Question: iPhone - 5.1(9B176)
I have been encountering inconsistent behaviour in overlaying a mask view on top of a UITableViewController as shown in picture below. Anyone encountered this behaviour, if yes, please suggest any solutions used?

Below is the code i have used to add mask view:
'''
//Add the overlay view.
if(ovController == nil) {
NSString *cellIdentifier = @"overlayVC";
ovController = [[self storyboard] instantiateViewControllerWithIdentifier:cellIdentifier];
}
CGFloat yaxis = self.navigationController.navigationBar.frame.size.height;
CGFloat width = self.view.frame.size.width;
CGFloat height = self.view.frame.size.height;
CGRect frame = CGRectMake(0, yaxis, width, height);
ovController.view.frame = frame;
ovController.view.alpha = 0.85;
ovController.delegate = self;
UIView *aboveView = self.parentViewController.view;
[self.tableView insertSubview:ovController.view aboveSubview:aboveView];
'''
I have also tried
'''
'[self.tableView insertSubview:ovController.view aboveSubview:self.tableView]'
'''
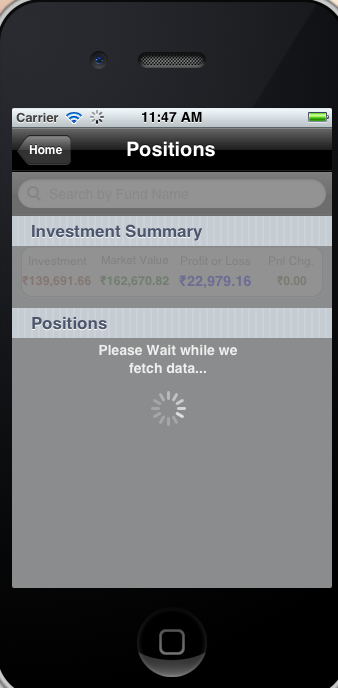
Answer: Hi use something like below code
'''
-(void) showLoadingView {
//NSLog(@">>>>>>>>>>>>>>>>> loading view Landscape right ");
if (loadView == nil) {
loadView = [[UIView alloc] initWithFrame:CGRectMake(0.0, 0.0, 320.0, 480.0)];
loadView.opaque = NO;
loadView.backgroundColor = [UIColor clearColor];
//loadView.alpha = 0.8;
viewBack = [[UIView alloc] initWithFrame:CGRectMake(95, 230, 130, 40)];
viewBack.backgroundColor = [UIColor blackColor];
viewBack.alpha = 0.7f;
viewBack.layer.masksToBounds = NO;
viewBack.layer.cornerRadius = 8;
spinningWheel = [[UIActivityIndicatorView alloc] initWithFrame:CGRectMake(5.0, 5.0, 30.0, 30.0)];
[spinningWheel startAnimating];
// spinningWheel.activityIndicatorViewStyle = UIActivityIndicatorViewStyleWhiteLarge;
[viewBack addSubview:spinningWheel];
[spinningWheel release];
UILabel *lblLoading = [[UILabel alloc] initWithFrame:CGRectMake(23, 6, 110, 25)];
lblLoading.backgroundColor = [UIColor clearColor];
lblLoading.font = [UIFont fontWithName:@"Helvetica-Bold" size:16.0];
lblLoading.textAlignment = UITextAlignmentCenter;
lblLoading.textColor = [UIColor whiteColor];
lblLoading.text = @"Loading...";
[viewBack addSubview:lblLoading];
[loadView addSubview:viewBack];
}
if ([[UIDevice currentDevice] userInterfaceIdiom] == UIUserInterfaceIdiomPhone) {
loadView.frame = iphoneFrame;
viewBack.frame = loadiPhone;
}
else
{
loadView.frame = ipadFrame;
viewBack.frame = loadiPad;
}
[self.window addSubview:loadView];
'''
}
-(void) hideLoadingView {
'''
[loadView removeFromSuperview];
'''
}
declare this methods in you APPdelegate class so you can call it from any view in your code.
here i have set a view over the window not in view this surelu solve your problem!!!!